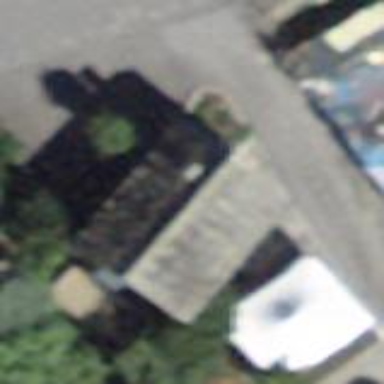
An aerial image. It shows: Detached building.